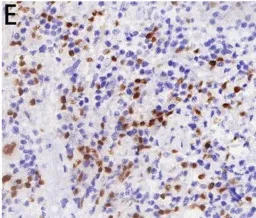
Pathological features of cHL components.PAX-5.
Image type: pathology (immunostaining)